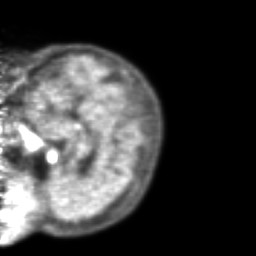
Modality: PET
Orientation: sagittal
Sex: female
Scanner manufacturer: ge